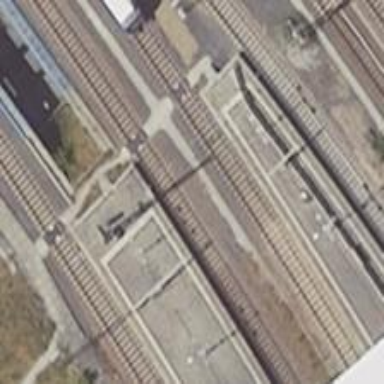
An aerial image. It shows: Railway signal.